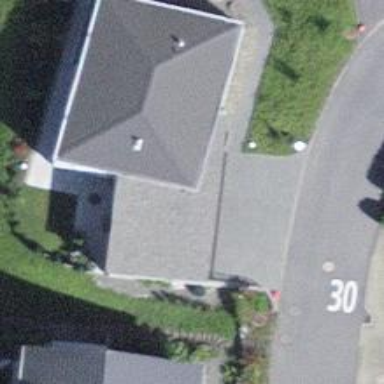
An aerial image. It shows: Garage.